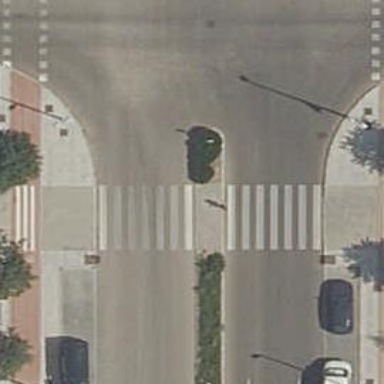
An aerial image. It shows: Zebra crossing on the road.